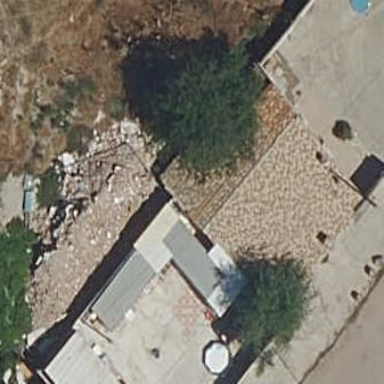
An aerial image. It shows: Residential building.